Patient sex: M
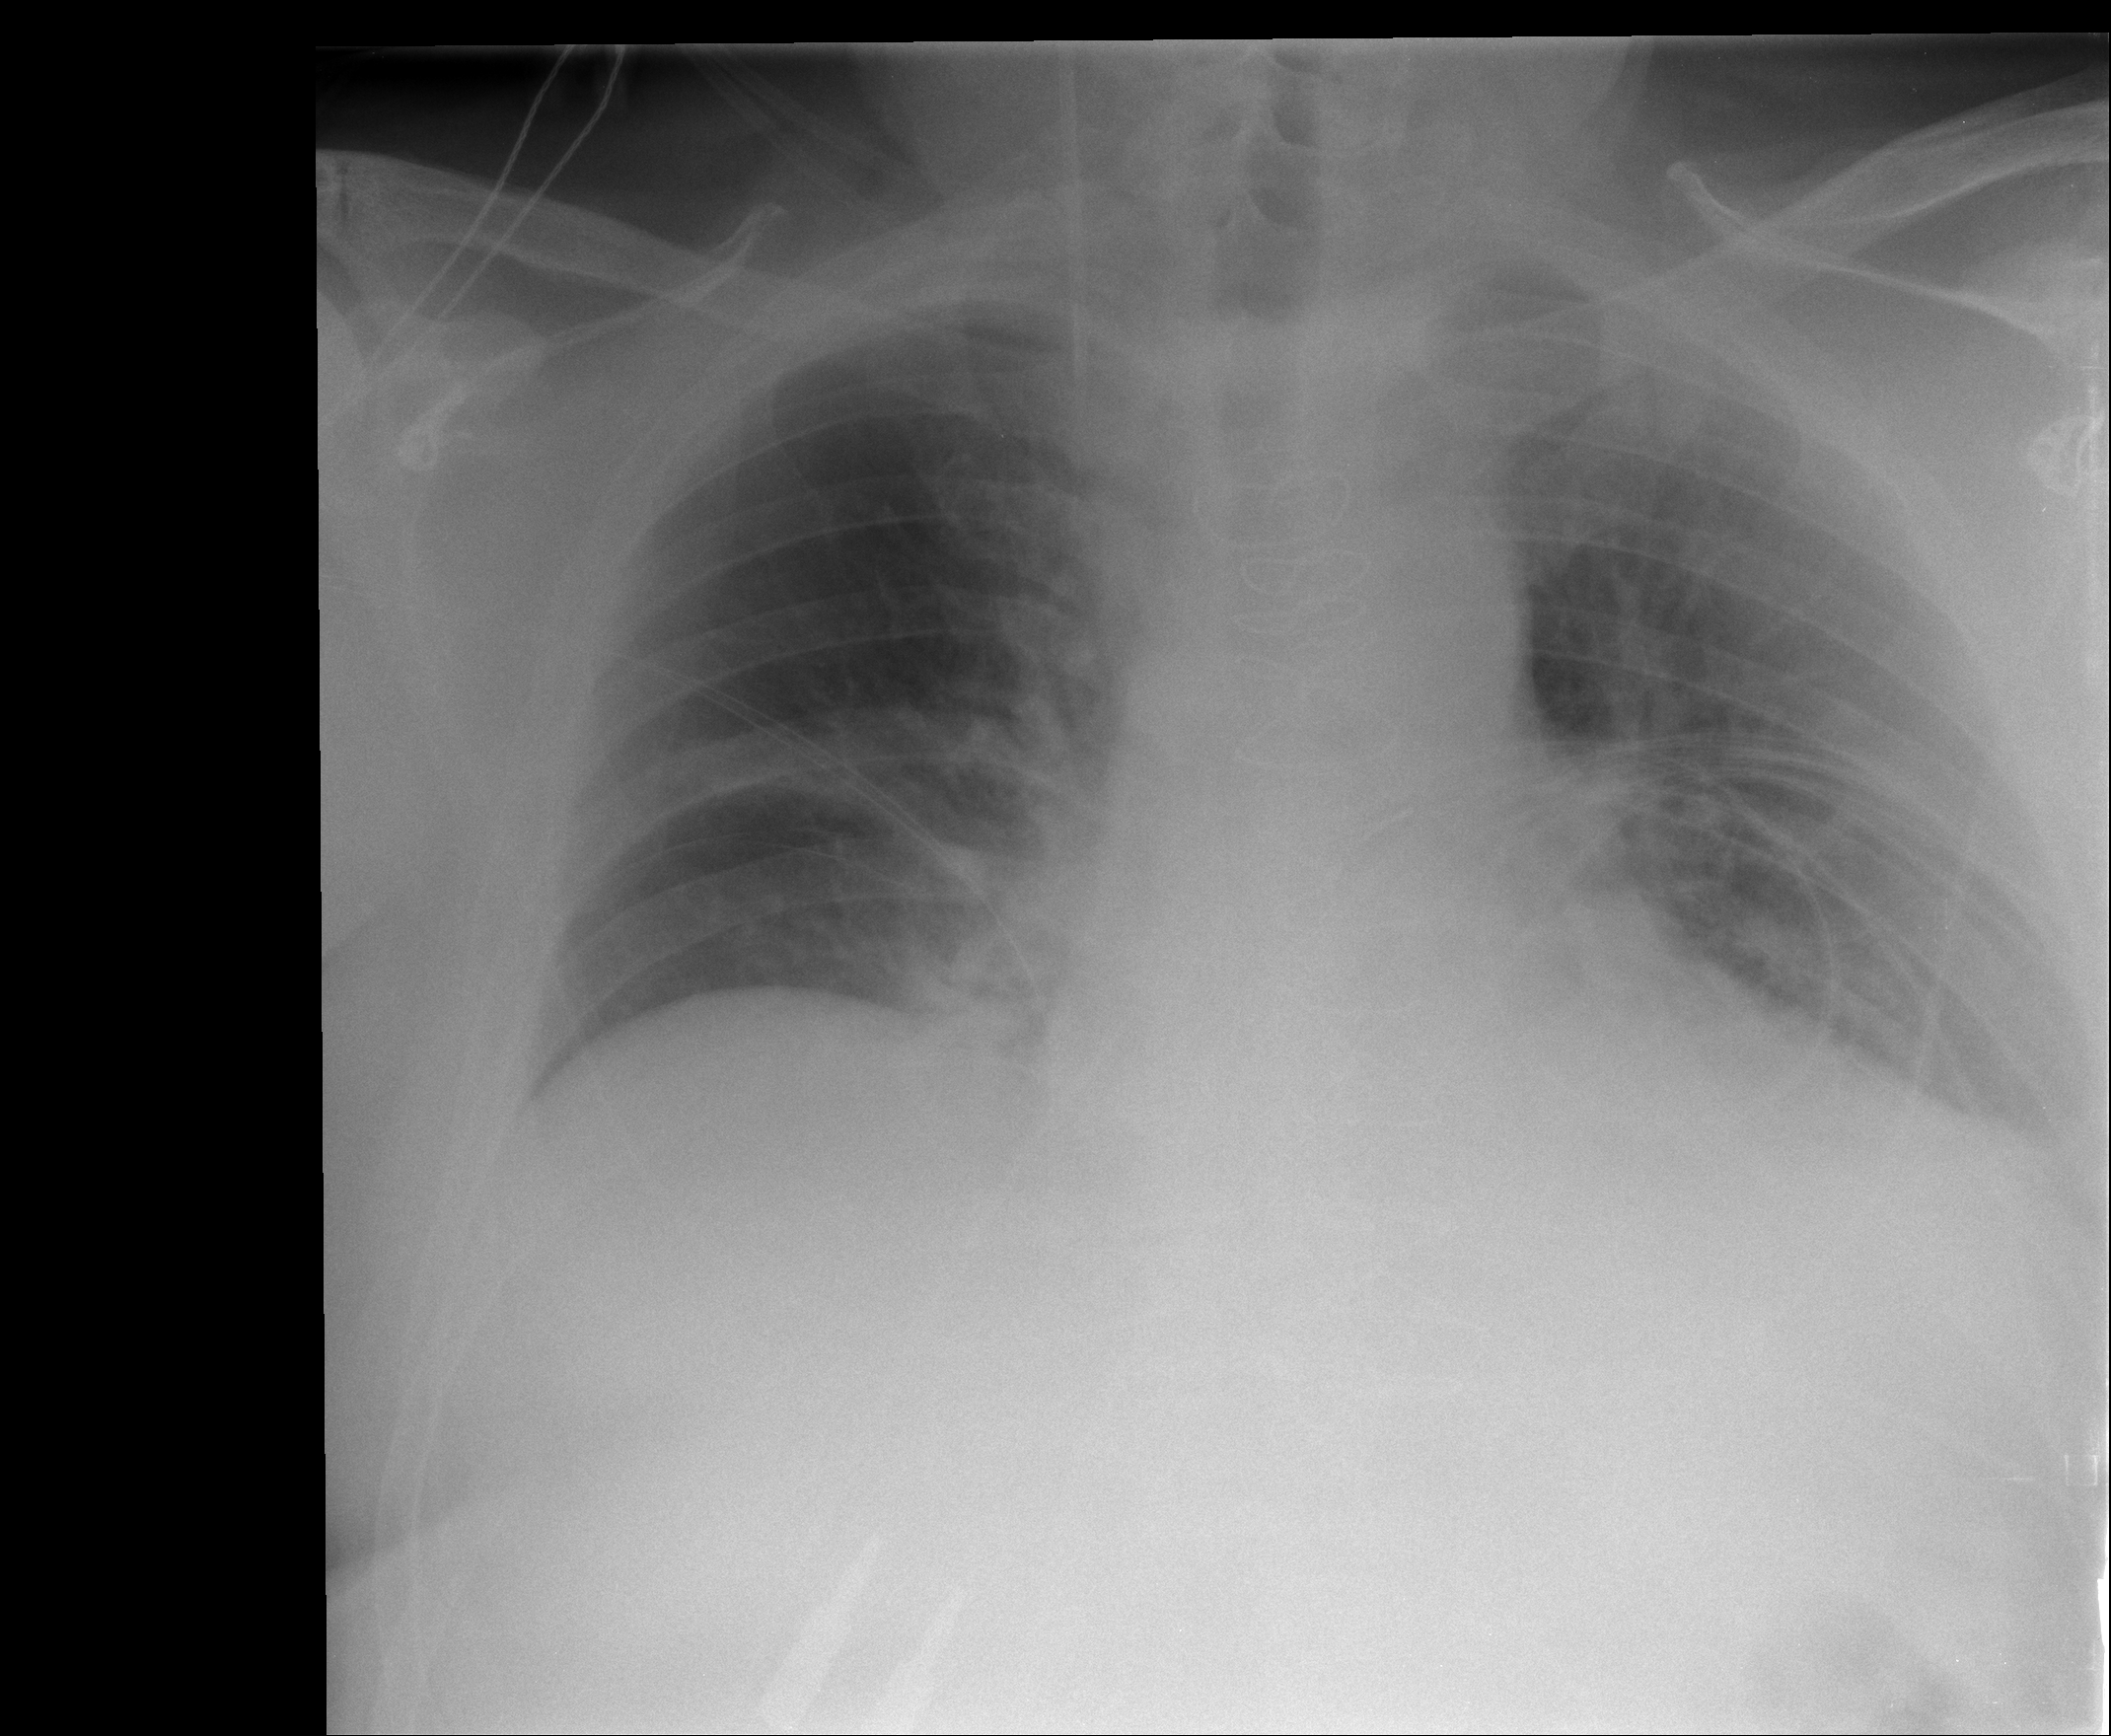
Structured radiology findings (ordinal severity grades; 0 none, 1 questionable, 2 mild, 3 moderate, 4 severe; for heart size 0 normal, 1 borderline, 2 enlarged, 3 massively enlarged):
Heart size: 0
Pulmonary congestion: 0
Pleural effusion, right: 0
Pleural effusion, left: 2
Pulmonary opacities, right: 0
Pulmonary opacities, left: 0
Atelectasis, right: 0
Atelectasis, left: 2